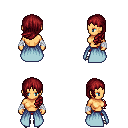
a pixel art fantasy rpg character, female body template, human, tanned skin, overskirt, red pants, brunette left-swept hairstyle, white cloth bandages, metal boots, four views (front, back, left, right), 2x2 character sprite sheet, small pixel art, hard edges, no anti-aliasing